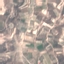
Land use / land cover class: PermanentCrop